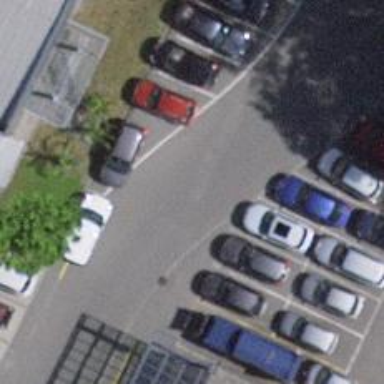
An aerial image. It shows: Asphalt parking aisle along service road.